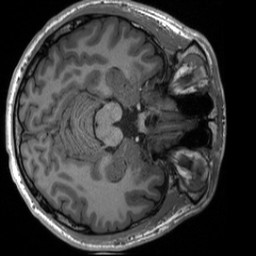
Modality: T1w
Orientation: axial
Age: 22
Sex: male
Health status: healthy
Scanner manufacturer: siemens
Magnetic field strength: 3 T
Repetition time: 2 s
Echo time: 0.00232 s